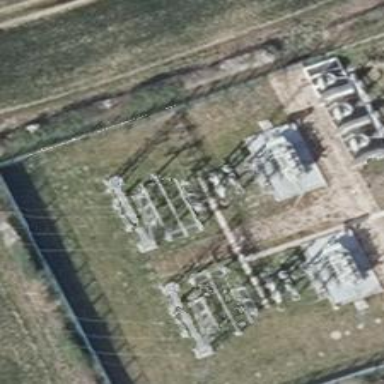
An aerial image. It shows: Switch used for power control.